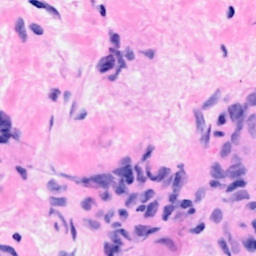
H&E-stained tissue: Breast